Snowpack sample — Loveland Pass, Silver Plume, Colorado, USA (12/14/25, 10:50 AM MST)
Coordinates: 39.664, -105.882
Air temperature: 36 °F
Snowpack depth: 67 cm
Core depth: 30 cm
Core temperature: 42.8 °F
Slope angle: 6°, slope face: 326°
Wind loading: low
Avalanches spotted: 0
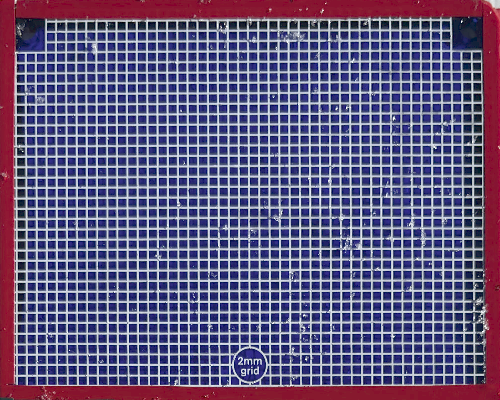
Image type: profile
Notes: No avalanches spotted, very late start to the season with minimal snowpack